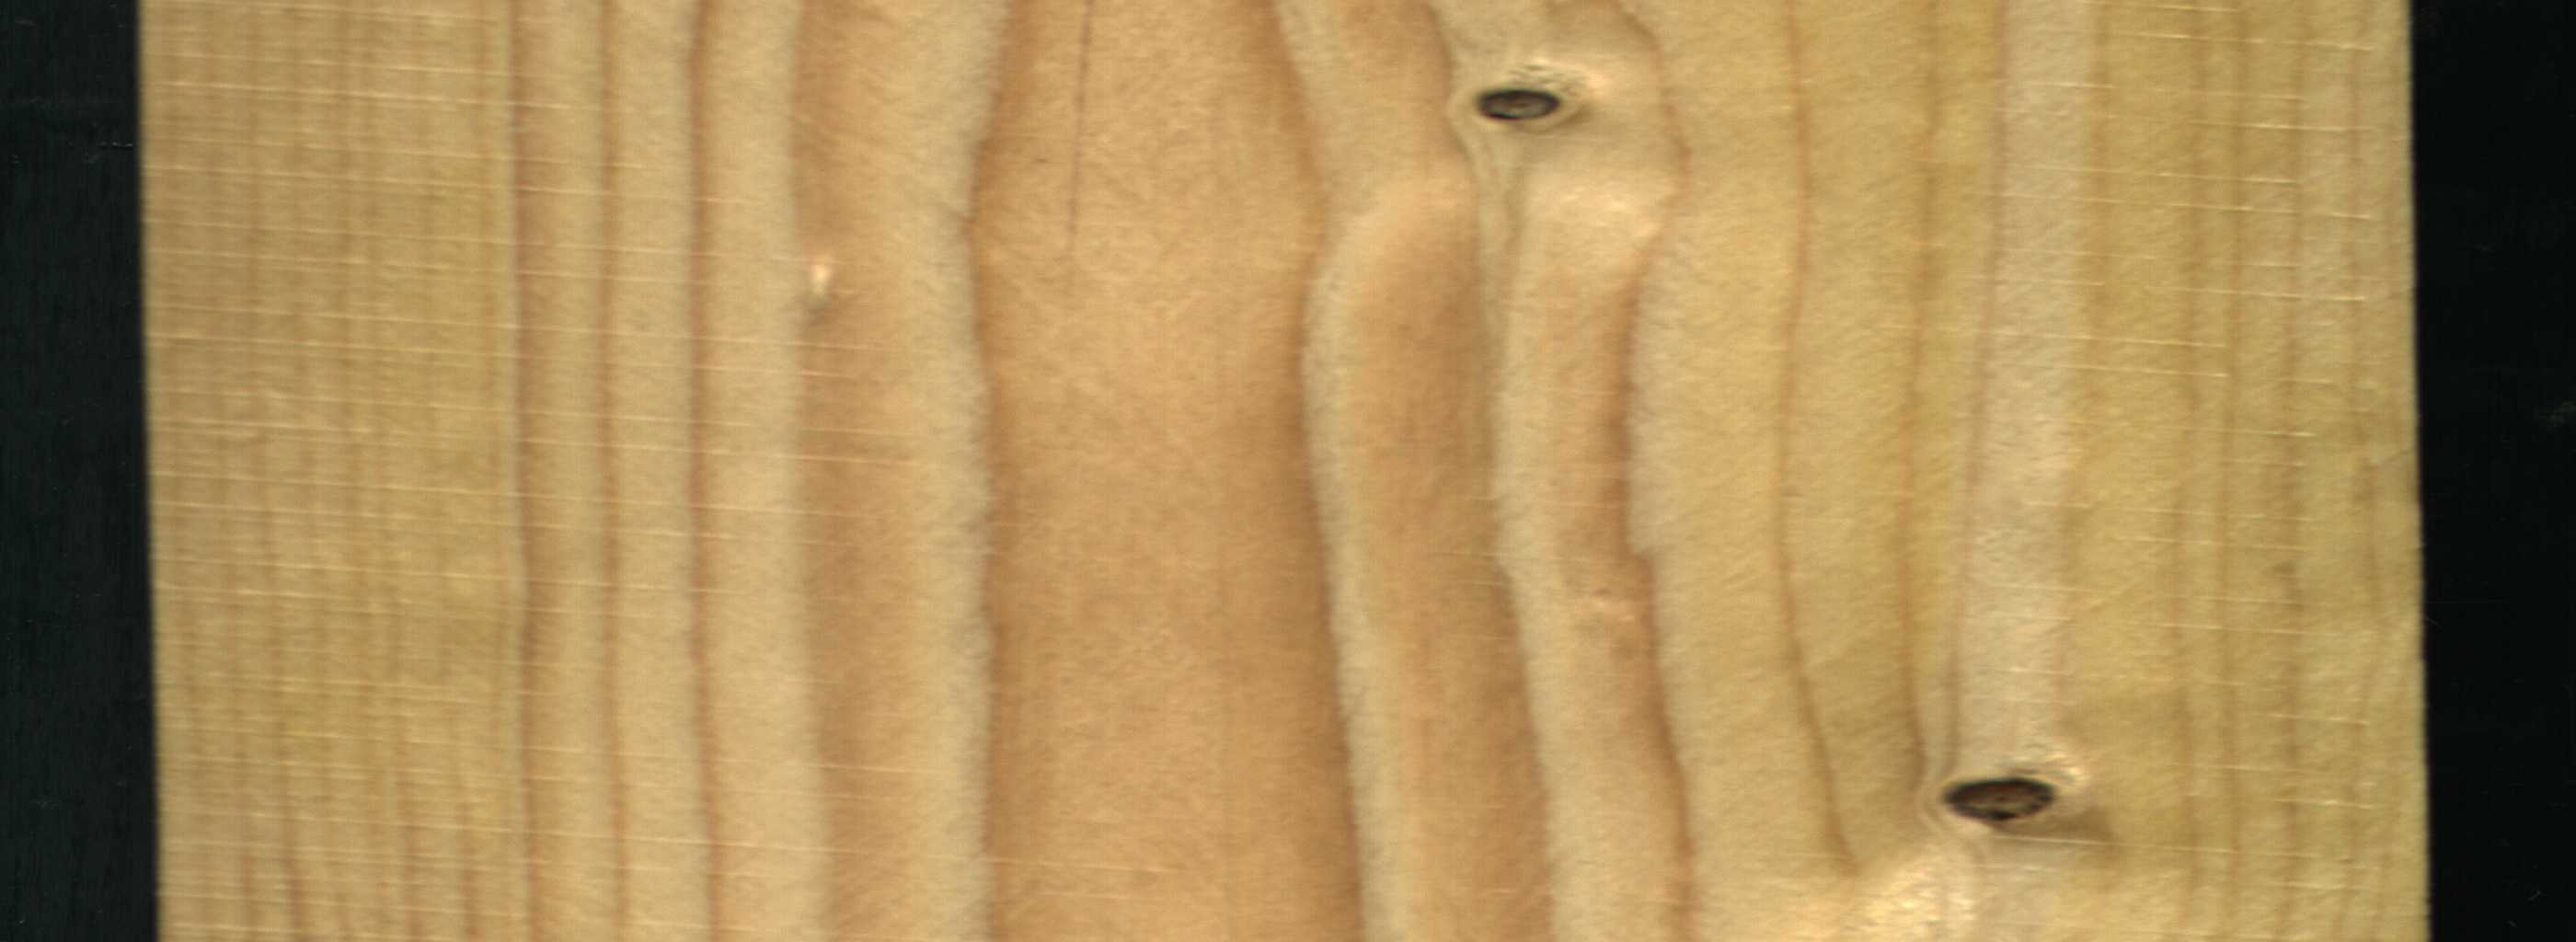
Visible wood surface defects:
Crack
Dead_Knot
Dead_Knot